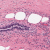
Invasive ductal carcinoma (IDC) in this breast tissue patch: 0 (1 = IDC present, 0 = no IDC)